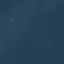
Land use / land cover class: SeaLake